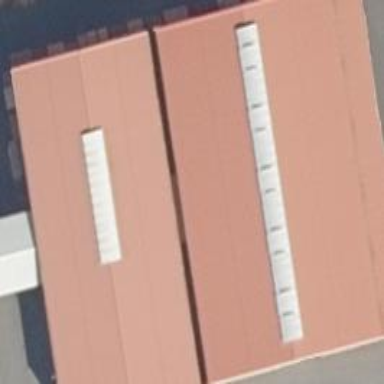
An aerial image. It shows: Part of building.